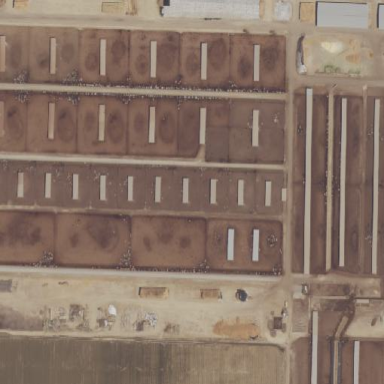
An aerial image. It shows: Farmyard area.